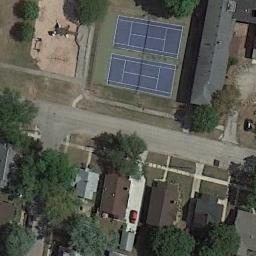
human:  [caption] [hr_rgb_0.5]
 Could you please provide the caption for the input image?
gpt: There are two tennis courts on the left .

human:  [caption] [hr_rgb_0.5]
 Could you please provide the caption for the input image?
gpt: Many buildings are beside the tennis courts .

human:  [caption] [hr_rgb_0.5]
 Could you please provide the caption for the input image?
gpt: There is a road between tennis court and residential area .

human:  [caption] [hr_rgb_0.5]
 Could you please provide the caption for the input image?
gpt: The tennis court is on the grass next to some buildings and trees .

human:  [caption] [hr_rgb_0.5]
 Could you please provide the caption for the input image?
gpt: There are some green trees and buildings near the tennis court .